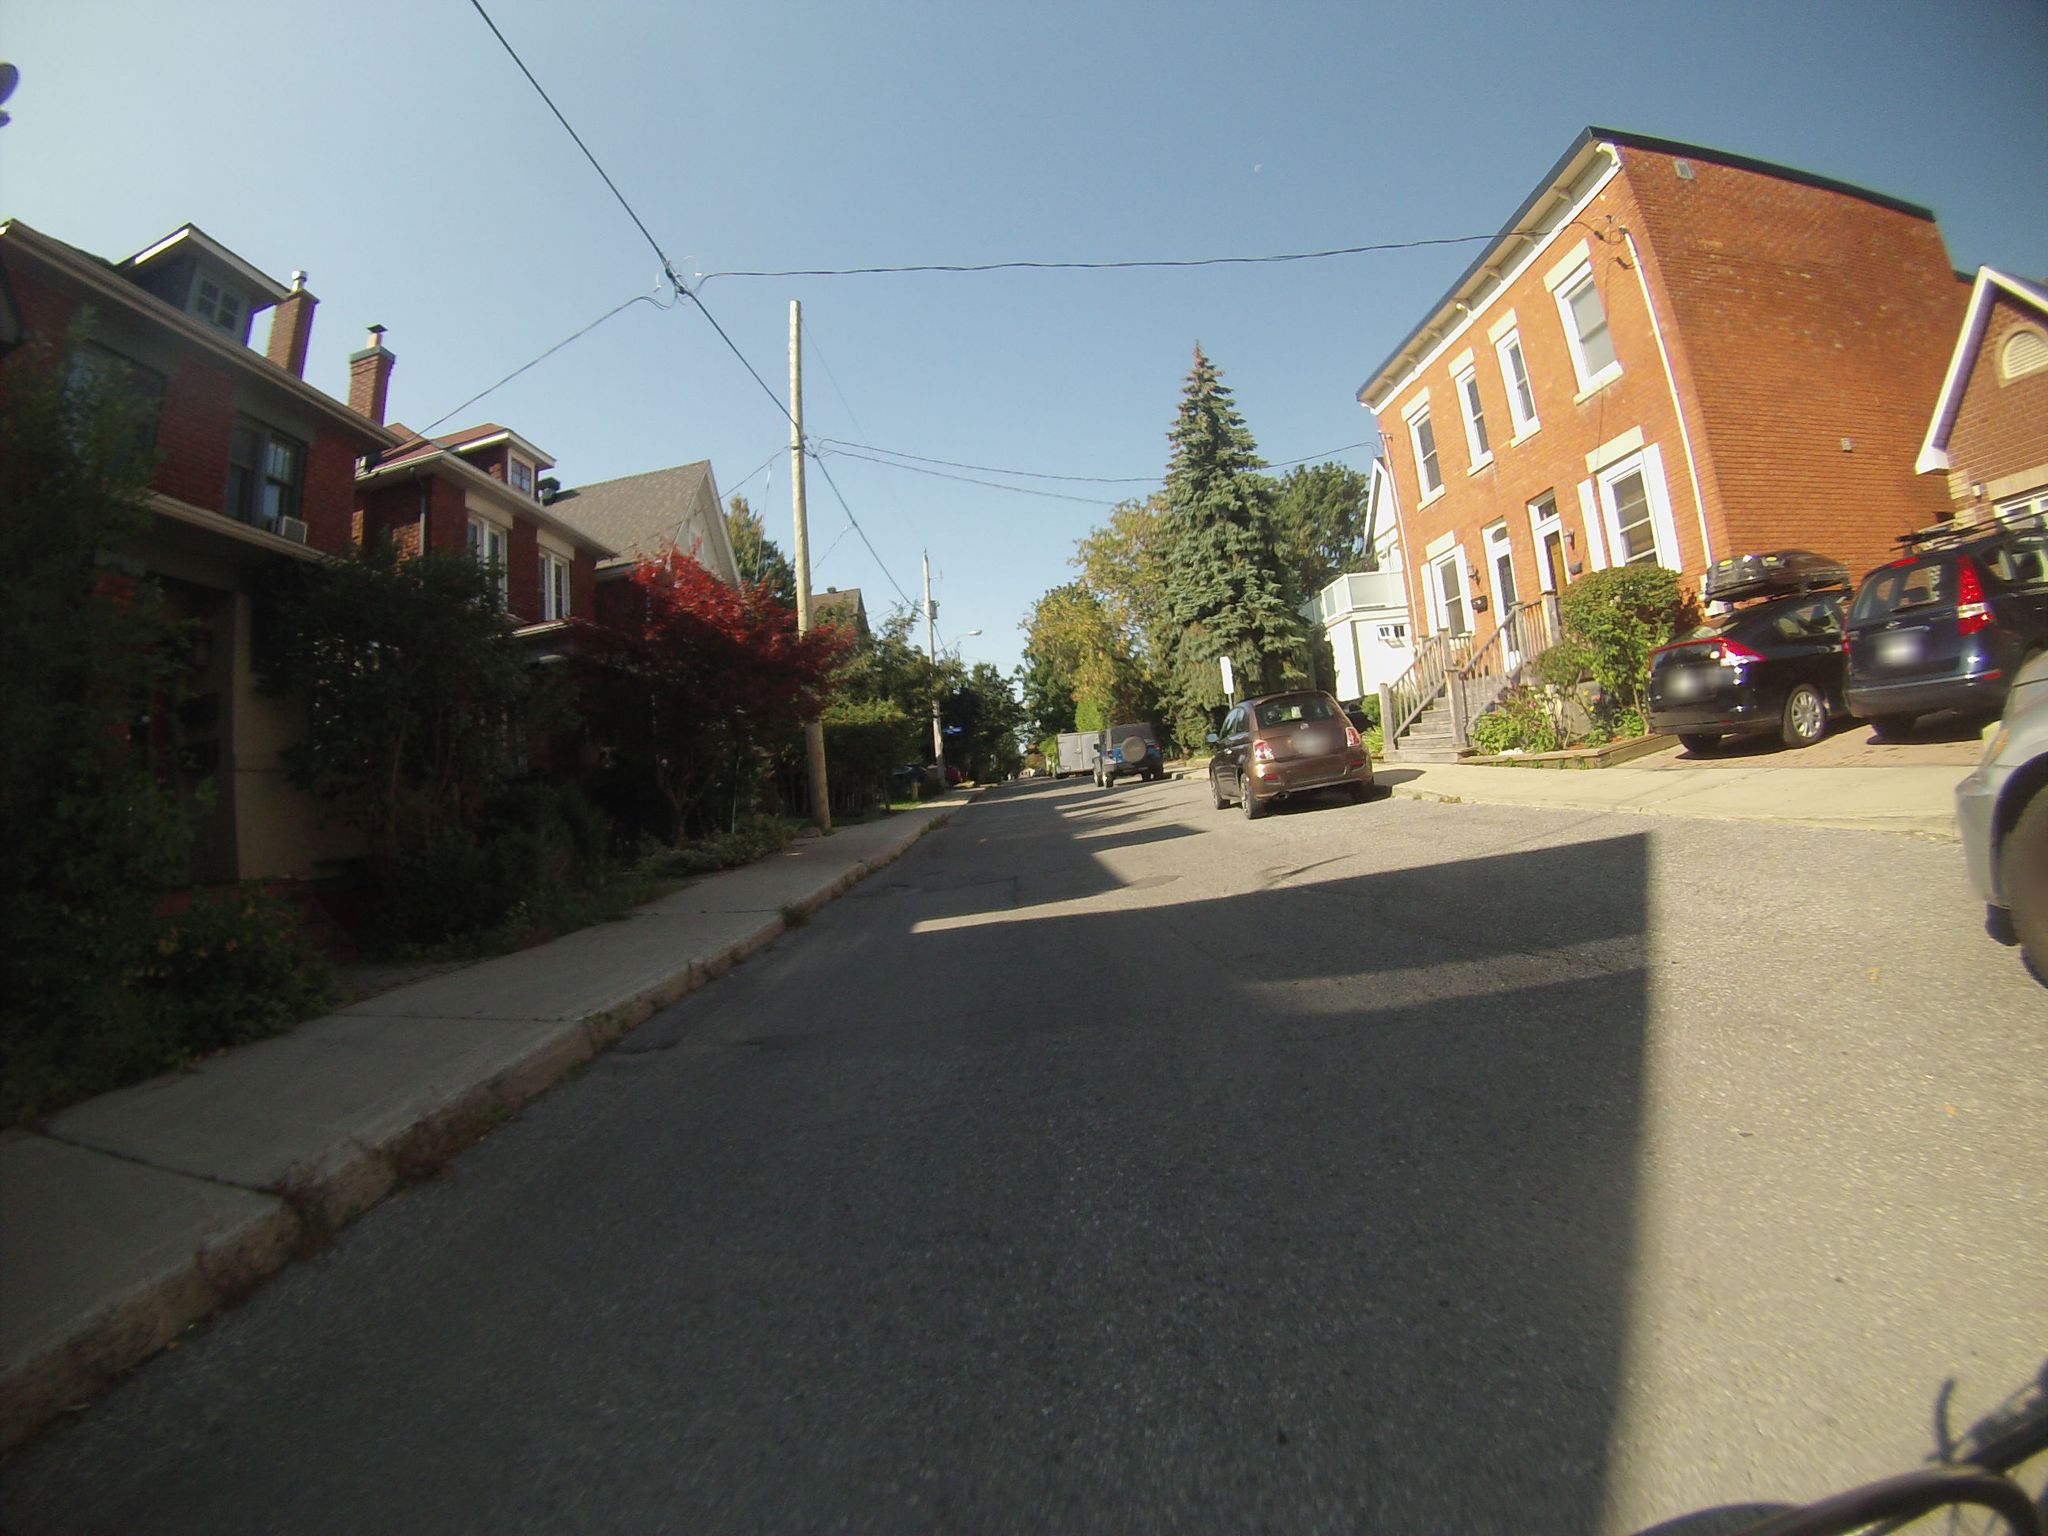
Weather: clear
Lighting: day
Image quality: good
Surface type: driving surface
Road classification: footway
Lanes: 1
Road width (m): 1.5
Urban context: urban centre
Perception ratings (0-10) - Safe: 6.69, Lively: 7.1, Beautiful: 6.69, Boring: 7.36, Depressing: 4.13, Wealthy: 5.25